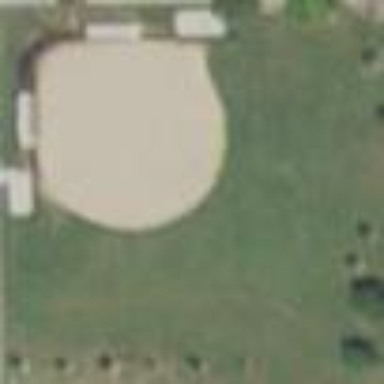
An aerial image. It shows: Baseball pitch for leisure land activities.